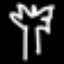
Label: palm tree